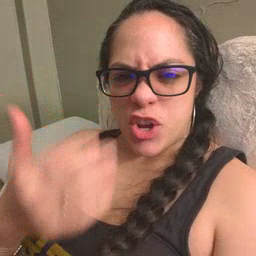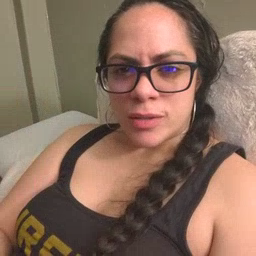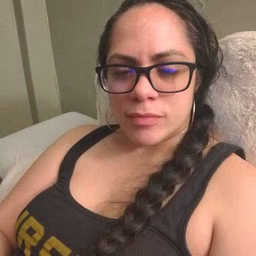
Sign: finger